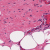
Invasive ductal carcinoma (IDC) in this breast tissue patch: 0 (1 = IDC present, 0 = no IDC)